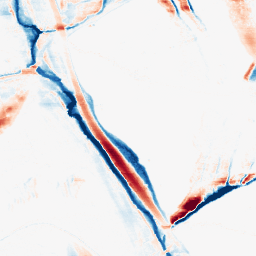
Category: morphological
Decomposition family: morphological_ellipse
Decomposition parameters: operation: average
width: 5
height: 30
Upsampling method: regularized
Upsampling parameters: scale: 2
lambda_reg: 0.001
Upsampling scale: 2